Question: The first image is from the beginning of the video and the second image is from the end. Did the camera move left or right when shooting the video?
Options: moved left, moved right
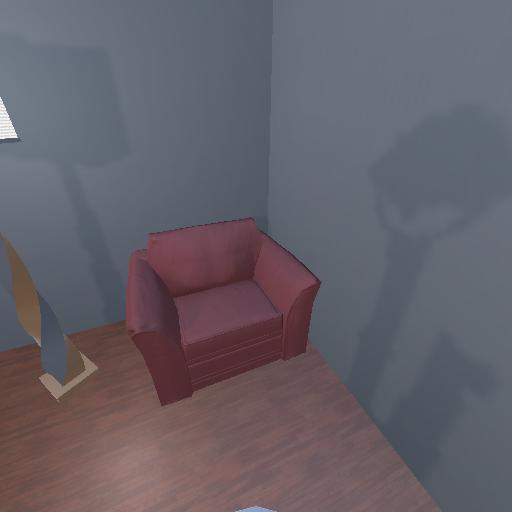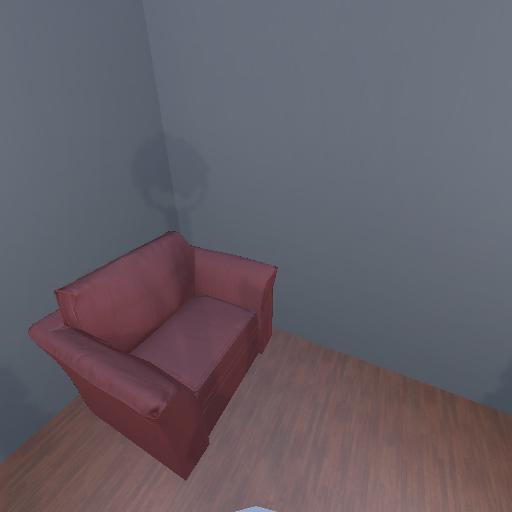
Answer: moved left